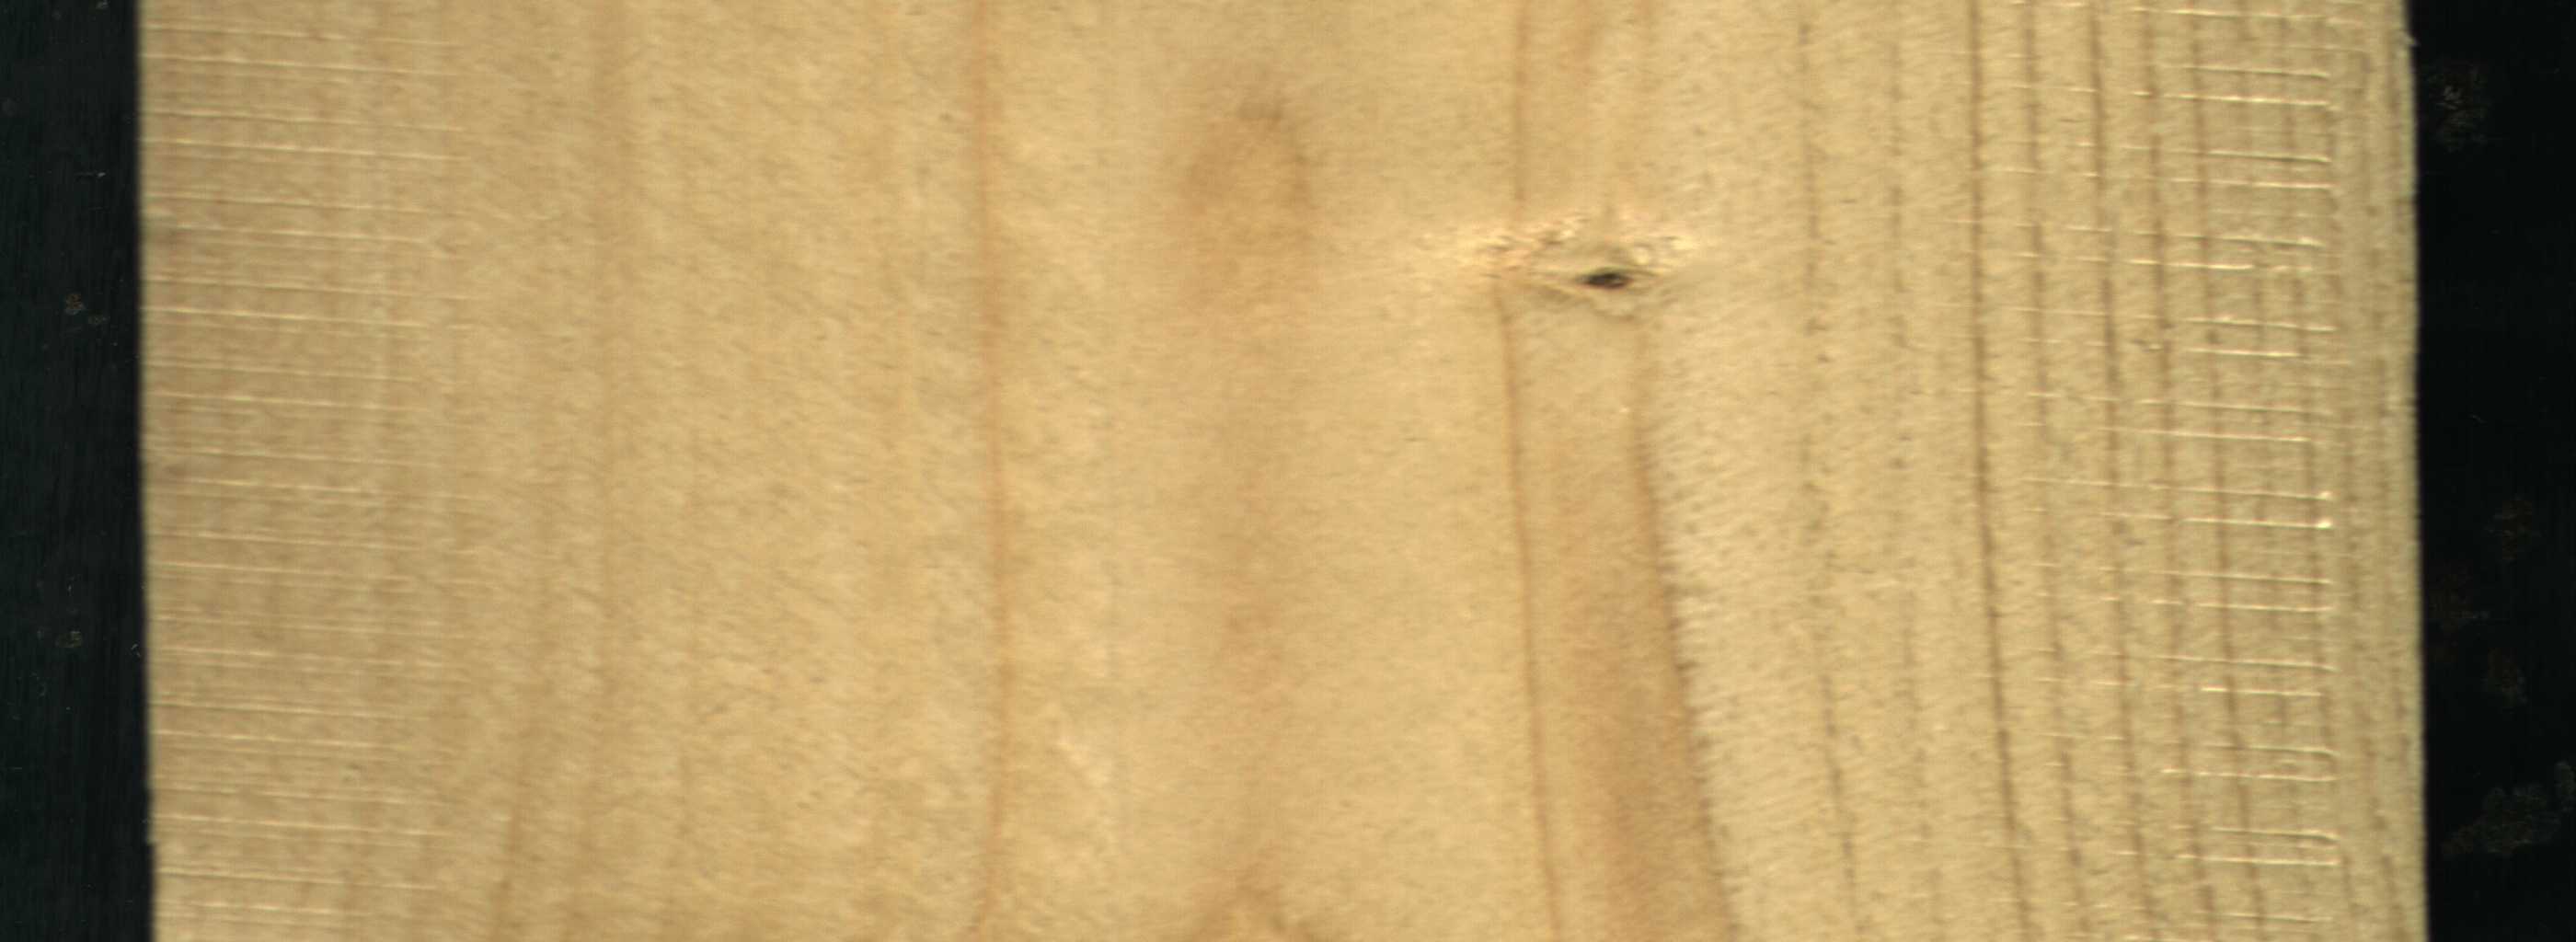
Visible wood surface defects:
Dead_Knot